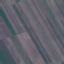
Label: AnnualCrop